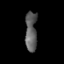
Tissue: prostate
Cell type: Fibroblasts
Senescence score: 0.6962
Nuclear area (px): 449
Mean DAPI intensity: 95.343